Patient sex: M
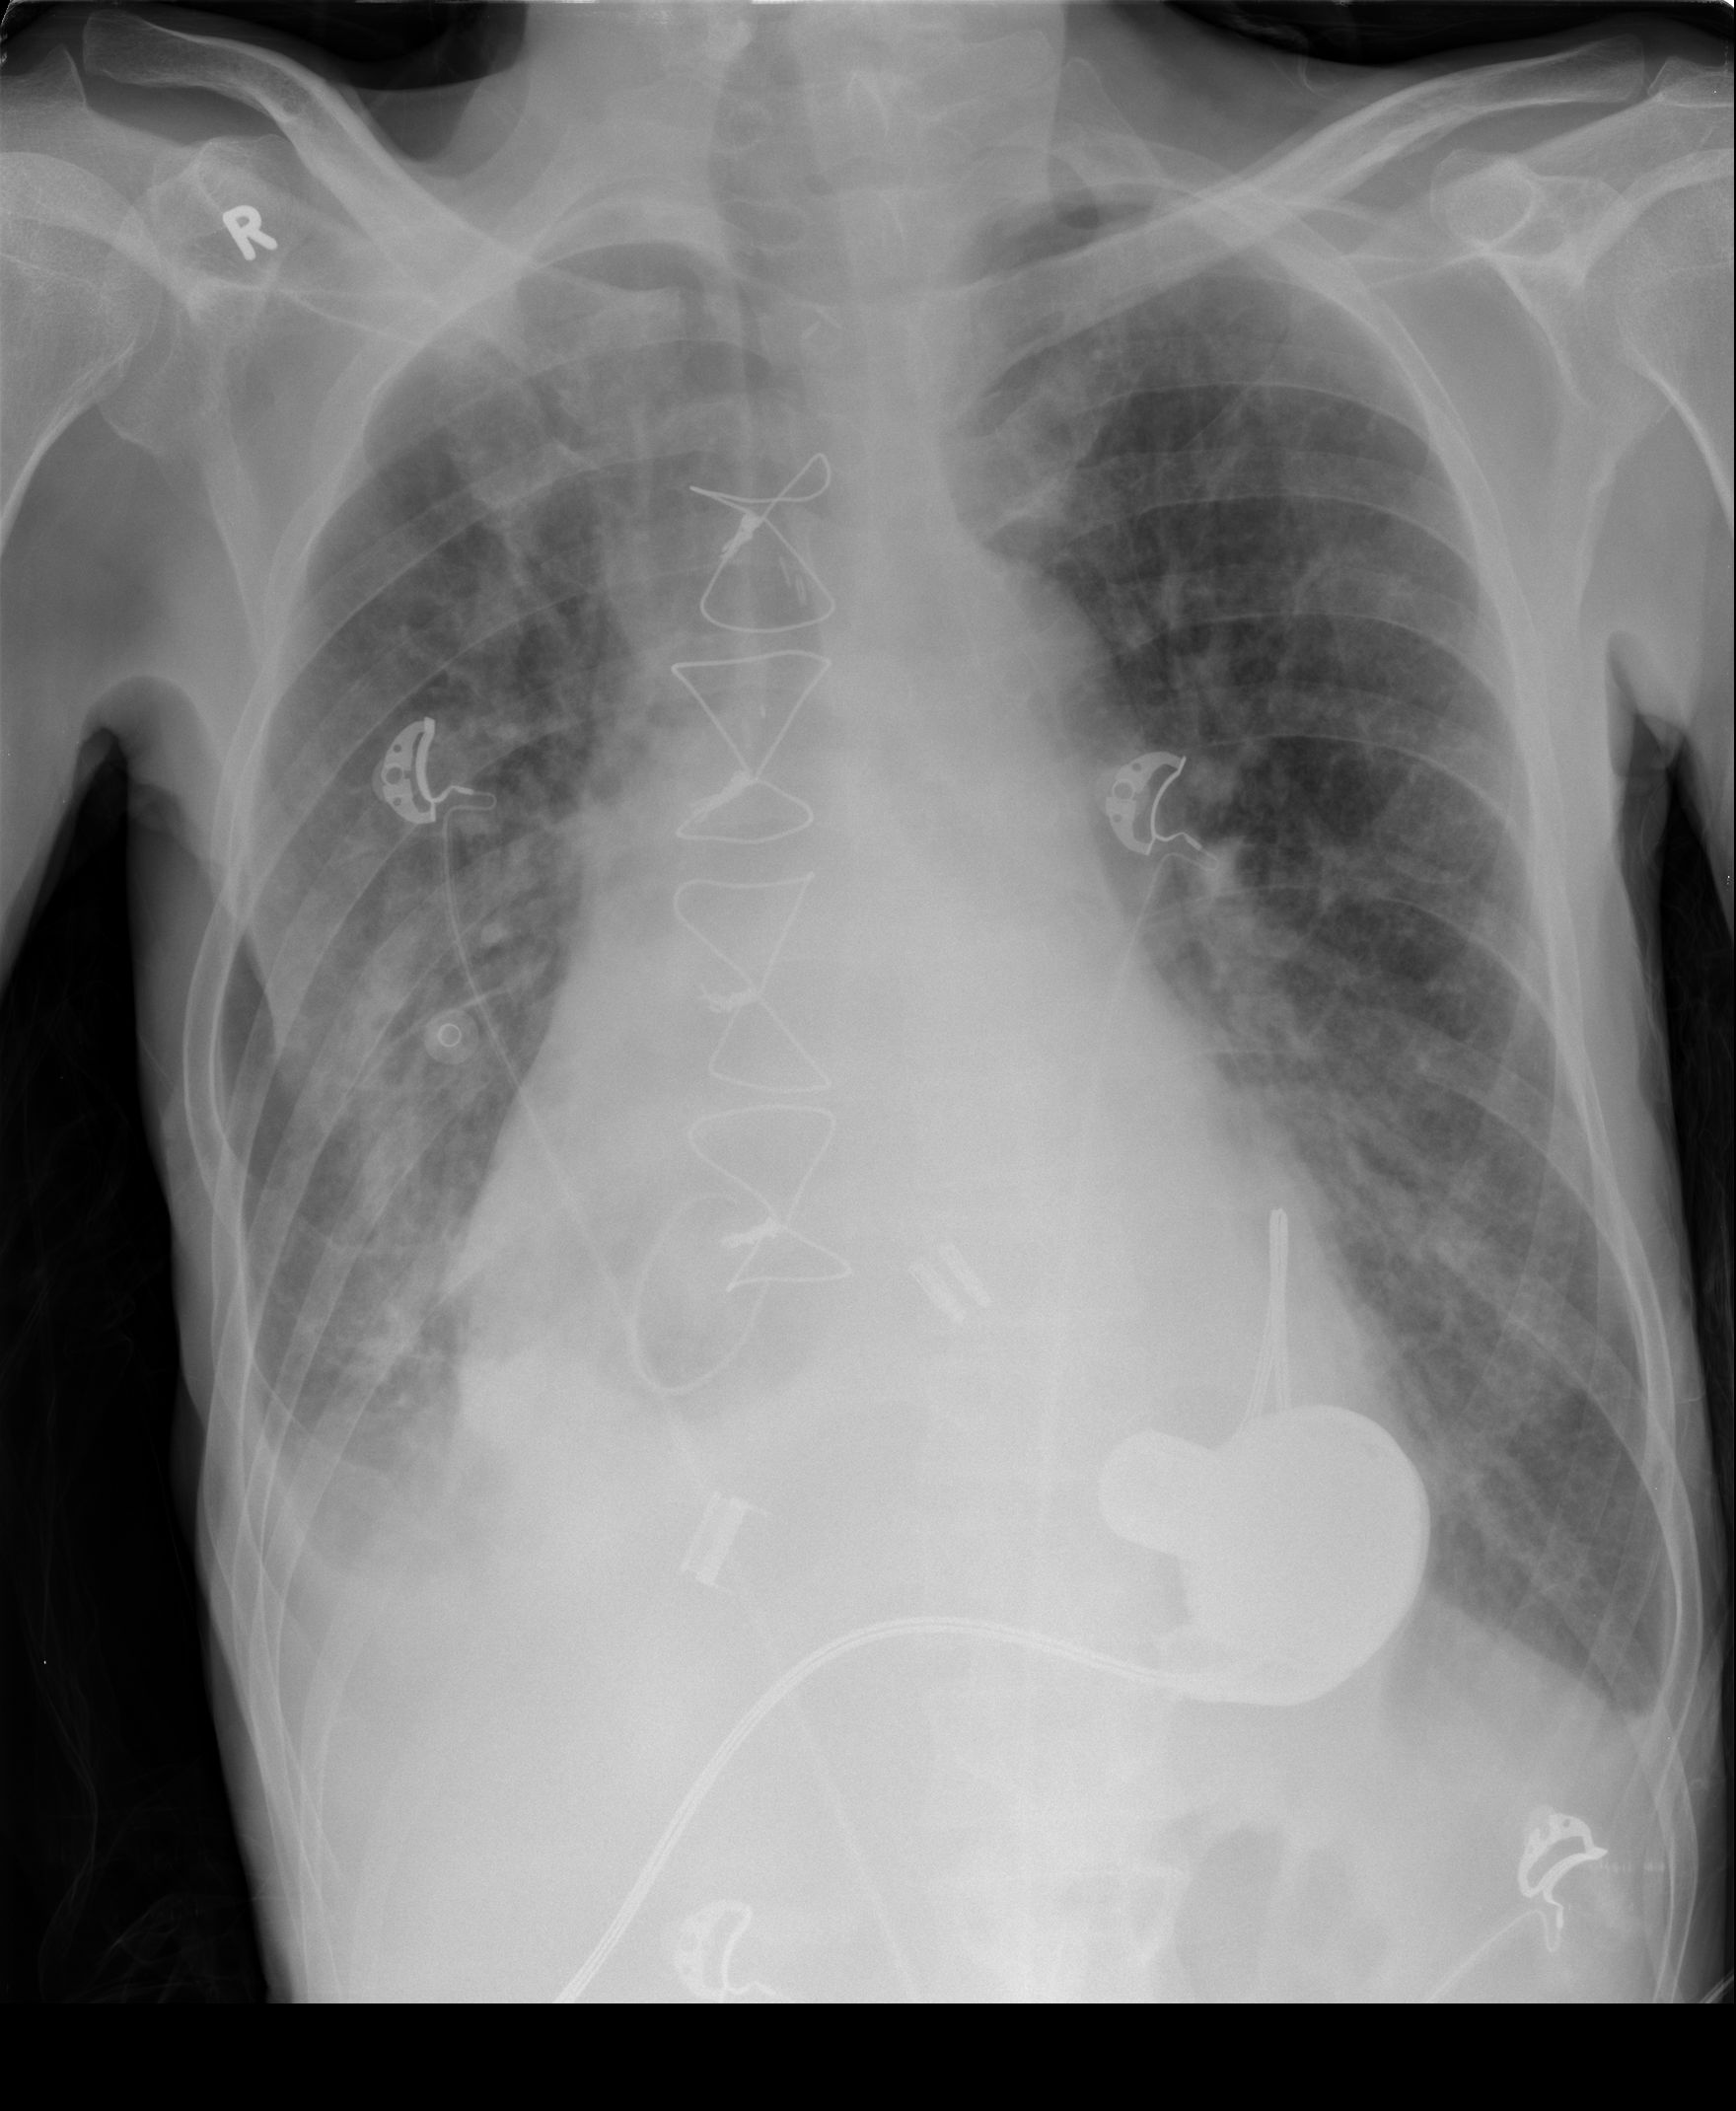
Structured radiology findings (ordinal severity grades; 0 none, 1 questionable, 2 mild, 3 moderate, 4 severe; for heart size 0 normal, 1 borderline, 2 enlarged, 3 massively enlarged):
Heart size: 2
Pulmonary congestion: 1
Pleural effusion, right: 2
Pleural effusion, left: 0
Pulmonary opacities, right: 2
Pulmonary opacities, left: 1
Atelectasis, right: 2
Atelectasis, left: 0